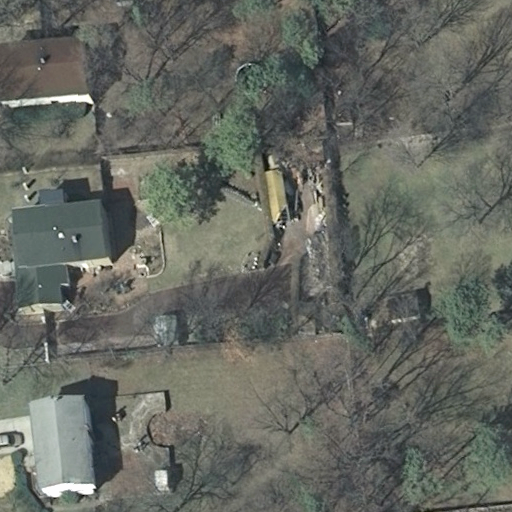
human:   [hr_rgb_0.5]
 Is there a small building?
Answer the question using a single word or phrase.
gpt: yes

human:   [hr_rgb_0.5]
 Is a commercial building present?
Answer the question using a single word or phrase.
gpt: no

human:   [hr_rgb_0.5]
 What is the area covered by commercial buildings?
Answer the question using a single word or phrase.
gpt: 0m2

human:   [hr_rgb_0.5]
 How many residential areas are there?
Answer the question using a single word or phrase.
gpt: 1

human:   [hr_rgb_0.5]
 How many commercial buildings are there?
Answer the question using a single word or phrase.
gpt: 0

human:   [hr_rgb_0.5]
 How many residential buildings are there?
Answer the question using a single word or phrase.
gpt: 3

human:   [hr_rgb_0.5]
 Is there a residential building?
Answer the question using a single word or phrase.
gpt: yes

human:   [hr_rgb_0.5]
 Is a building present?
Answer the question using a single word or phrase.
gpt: yes

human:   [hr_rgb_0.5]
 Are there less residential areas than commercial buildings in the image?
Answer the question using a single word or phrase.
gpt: no

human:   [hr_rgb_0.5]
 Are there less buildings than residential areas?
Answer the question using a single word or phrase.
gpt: no

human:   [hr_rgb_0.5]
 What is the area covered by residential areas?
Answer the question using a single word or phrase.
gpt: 10611m2

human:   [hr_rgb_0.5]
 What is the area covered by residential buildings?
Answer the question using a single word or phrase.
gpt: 525m2

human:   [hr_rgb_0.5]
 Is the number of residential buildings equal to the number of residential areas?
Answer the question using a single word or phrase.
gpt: no

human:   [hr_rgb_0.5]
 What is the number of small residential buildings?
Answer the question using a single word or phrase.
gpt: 1

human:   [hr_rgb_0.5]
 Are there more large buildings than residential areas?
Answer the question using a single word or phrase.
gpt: no

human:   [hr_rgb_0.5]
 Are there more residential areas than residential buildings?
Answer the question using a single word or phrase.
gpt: no

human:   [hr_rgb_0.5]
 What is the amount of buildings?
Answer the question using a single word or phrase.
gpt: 4

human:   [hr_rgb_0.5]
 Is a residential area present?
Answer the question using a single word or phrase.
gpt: yes

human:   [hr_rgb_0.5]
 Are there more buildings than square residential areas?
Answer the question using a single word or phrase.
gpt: yes

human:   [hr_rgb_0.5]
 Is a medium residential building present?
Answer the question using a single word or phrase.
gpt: yes

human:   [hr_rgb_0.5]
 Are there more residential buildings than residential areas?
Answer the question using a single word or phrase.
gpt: yes

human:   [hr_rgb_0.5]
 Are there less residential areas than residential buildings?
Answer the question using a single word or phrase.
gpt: yes

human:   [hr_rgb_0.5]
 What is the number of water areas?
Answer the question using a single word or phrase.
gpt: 0

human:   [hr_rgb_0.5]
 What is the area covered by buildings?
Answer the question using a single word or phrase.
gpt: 550m2

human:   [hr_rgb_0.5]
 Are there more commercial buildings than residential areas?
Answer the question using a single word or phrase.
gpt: no

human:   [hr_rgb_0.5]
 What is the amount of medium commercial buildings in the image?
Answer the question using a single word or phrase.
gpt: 0

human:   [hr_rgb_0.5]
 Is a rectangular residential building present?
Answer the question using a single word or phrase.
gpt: yes

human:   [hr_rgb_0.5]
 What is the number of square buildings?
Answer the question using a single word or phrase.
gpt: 0

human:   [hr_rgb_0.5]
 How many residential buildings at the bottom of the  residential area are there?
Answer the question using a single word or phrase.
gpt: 0

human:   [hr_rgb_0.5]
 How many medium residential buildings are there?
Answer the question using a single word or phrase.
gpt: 2

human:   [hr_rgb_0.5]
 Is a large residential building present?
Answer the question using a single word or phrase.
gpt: no

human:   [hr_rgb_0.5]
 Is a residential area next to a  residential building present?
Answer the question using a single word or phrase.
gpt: yes

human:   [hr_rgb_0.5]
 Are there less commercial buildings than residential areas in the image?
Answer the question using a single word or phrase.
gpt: yes

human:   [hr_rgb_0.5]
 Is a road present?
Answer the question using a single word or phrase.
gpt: no

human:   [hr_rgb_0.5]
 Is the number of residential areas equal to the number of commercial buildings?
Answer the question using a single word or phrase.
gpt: no

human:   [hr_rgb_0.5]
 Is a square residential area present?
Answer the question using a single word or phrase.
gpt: no

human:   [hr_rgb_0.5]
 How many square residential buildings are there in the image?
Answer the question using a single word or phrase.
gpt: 0

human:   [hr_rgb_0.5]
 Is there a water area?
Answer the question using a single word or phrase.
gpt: no

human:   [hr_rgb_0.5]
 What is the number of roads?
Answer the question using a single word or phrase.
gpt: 0

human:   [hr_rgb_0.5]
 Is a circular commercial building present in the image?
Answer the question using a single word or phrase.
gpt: no

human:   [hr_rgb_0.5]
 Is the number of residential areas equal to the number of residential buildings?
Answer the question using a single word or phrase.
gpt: no

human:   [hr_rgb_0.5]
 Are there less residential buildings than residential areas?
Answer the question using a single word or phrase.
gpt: no

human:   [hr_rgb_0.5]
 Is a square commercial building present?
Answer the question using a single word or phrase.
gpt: no

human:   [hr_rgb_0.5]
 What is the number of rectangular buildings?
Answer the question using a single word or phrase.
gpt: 3

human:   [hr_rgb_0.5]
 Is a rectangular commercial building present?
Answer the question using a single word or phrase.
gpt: no

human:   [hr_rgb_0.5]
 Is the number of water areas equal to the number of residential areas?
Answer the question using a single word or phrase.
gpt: no

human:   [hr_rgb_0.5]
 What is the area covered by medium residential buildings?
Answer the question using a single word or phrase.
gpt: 525m2

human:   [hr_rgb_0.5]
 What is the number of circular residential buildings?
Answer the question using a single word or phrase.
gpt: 0

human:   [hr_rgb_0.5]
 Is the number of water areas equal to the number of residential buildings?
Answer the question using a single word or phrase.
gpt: no

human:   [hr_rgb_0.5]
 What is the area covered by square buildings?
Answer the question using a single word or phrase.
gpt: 0m2

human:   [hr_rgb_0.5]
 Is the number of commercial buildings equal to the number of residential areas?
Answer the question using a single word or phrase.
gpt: no

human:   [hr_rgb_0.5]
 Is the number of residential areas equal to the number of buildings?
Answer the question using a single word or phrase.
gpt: no

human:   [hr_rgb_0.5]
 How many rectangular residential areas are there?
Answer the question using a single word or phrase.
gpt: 1

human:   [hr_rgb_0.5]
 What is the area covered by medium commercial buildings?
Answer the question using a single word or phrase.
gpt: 0m2

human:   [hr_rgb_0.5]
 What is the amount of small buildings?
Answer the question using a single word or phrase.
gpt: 2

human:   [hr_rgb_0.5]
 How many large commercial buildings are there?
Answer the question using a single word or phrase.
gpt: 0

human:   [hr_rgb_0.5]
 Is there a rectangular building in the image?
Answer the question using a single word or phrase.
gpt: yes

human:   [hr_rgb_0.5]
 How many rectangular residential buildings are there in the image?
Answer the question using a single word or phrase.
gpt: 2

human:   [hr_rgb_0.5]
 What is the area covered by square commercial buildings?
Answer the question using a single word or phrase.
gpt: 0m2

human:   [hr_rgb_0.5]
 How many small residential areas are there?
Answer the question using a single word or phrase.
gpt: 0

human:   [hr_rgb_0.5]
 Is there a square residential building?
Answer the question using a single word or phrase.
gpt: no

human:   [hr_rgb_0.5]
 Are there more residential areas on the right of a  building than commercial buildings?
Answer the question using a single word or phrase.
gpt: no

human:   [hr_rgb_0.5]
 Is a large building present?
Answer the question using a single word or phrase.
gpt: no

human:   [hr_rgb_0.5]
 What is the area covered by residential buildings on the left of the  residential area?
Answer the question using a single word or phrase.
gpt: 0m2